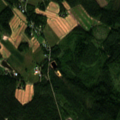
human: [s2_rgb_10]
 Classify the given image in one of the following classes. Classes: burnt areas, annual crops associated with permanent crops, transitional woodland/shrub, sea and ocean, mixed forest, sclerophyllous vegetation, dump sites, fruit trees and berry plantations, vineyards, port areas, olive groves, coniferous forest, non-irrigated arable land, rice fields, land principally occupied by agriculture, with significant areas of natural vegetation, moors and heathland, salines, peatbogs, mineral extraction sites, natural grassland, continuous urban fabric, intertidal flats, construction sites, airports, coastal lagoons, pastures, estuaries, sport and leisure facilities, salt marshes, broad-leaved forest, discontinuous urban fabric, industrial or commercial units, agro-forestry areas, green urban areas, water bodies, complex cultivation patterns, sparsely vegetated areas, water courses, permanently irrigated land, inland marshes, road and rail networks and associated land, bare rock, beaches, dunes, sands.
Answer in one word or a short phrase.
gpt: land principally occupied by agriculture, with significant areas of natural vegetation, coniferous forest, mixed forest, transitional woodland/shrub